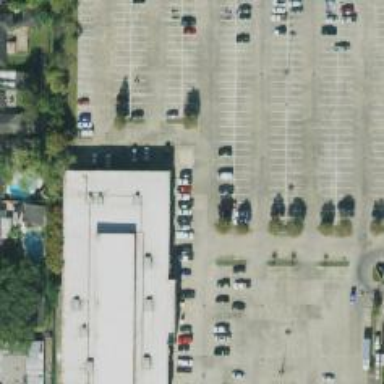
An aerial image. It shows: Parking space is available.